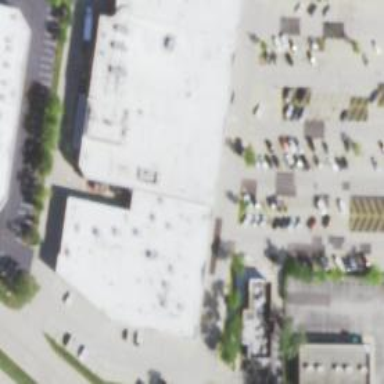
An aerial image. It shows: Retail building.